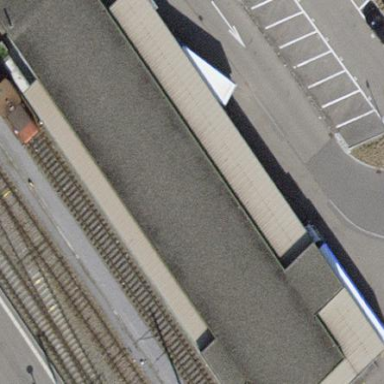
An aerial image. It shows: Warehouse building.